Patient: sex F, age 39
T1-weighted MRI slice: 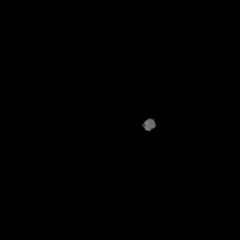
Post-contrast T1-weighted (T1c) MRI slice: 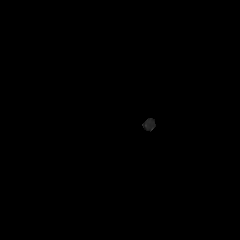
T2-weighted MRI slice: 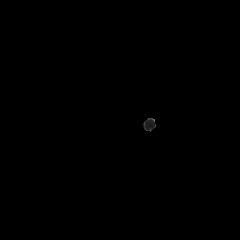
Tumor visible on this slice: no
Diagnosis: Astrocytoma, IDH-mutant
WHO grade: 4